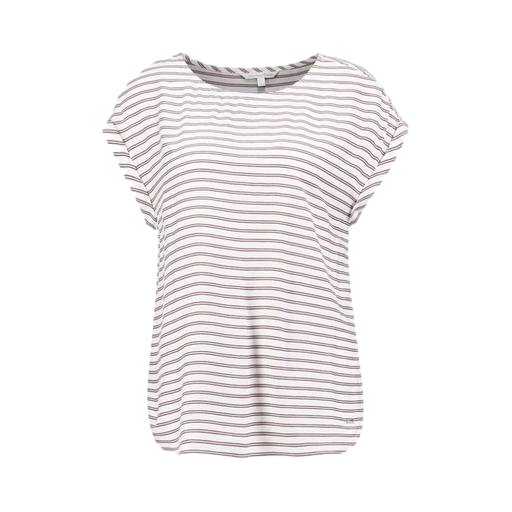
brown women's stripe t-shirt, short-sleeve top only macy, white relaxed fit stripe tee, white background